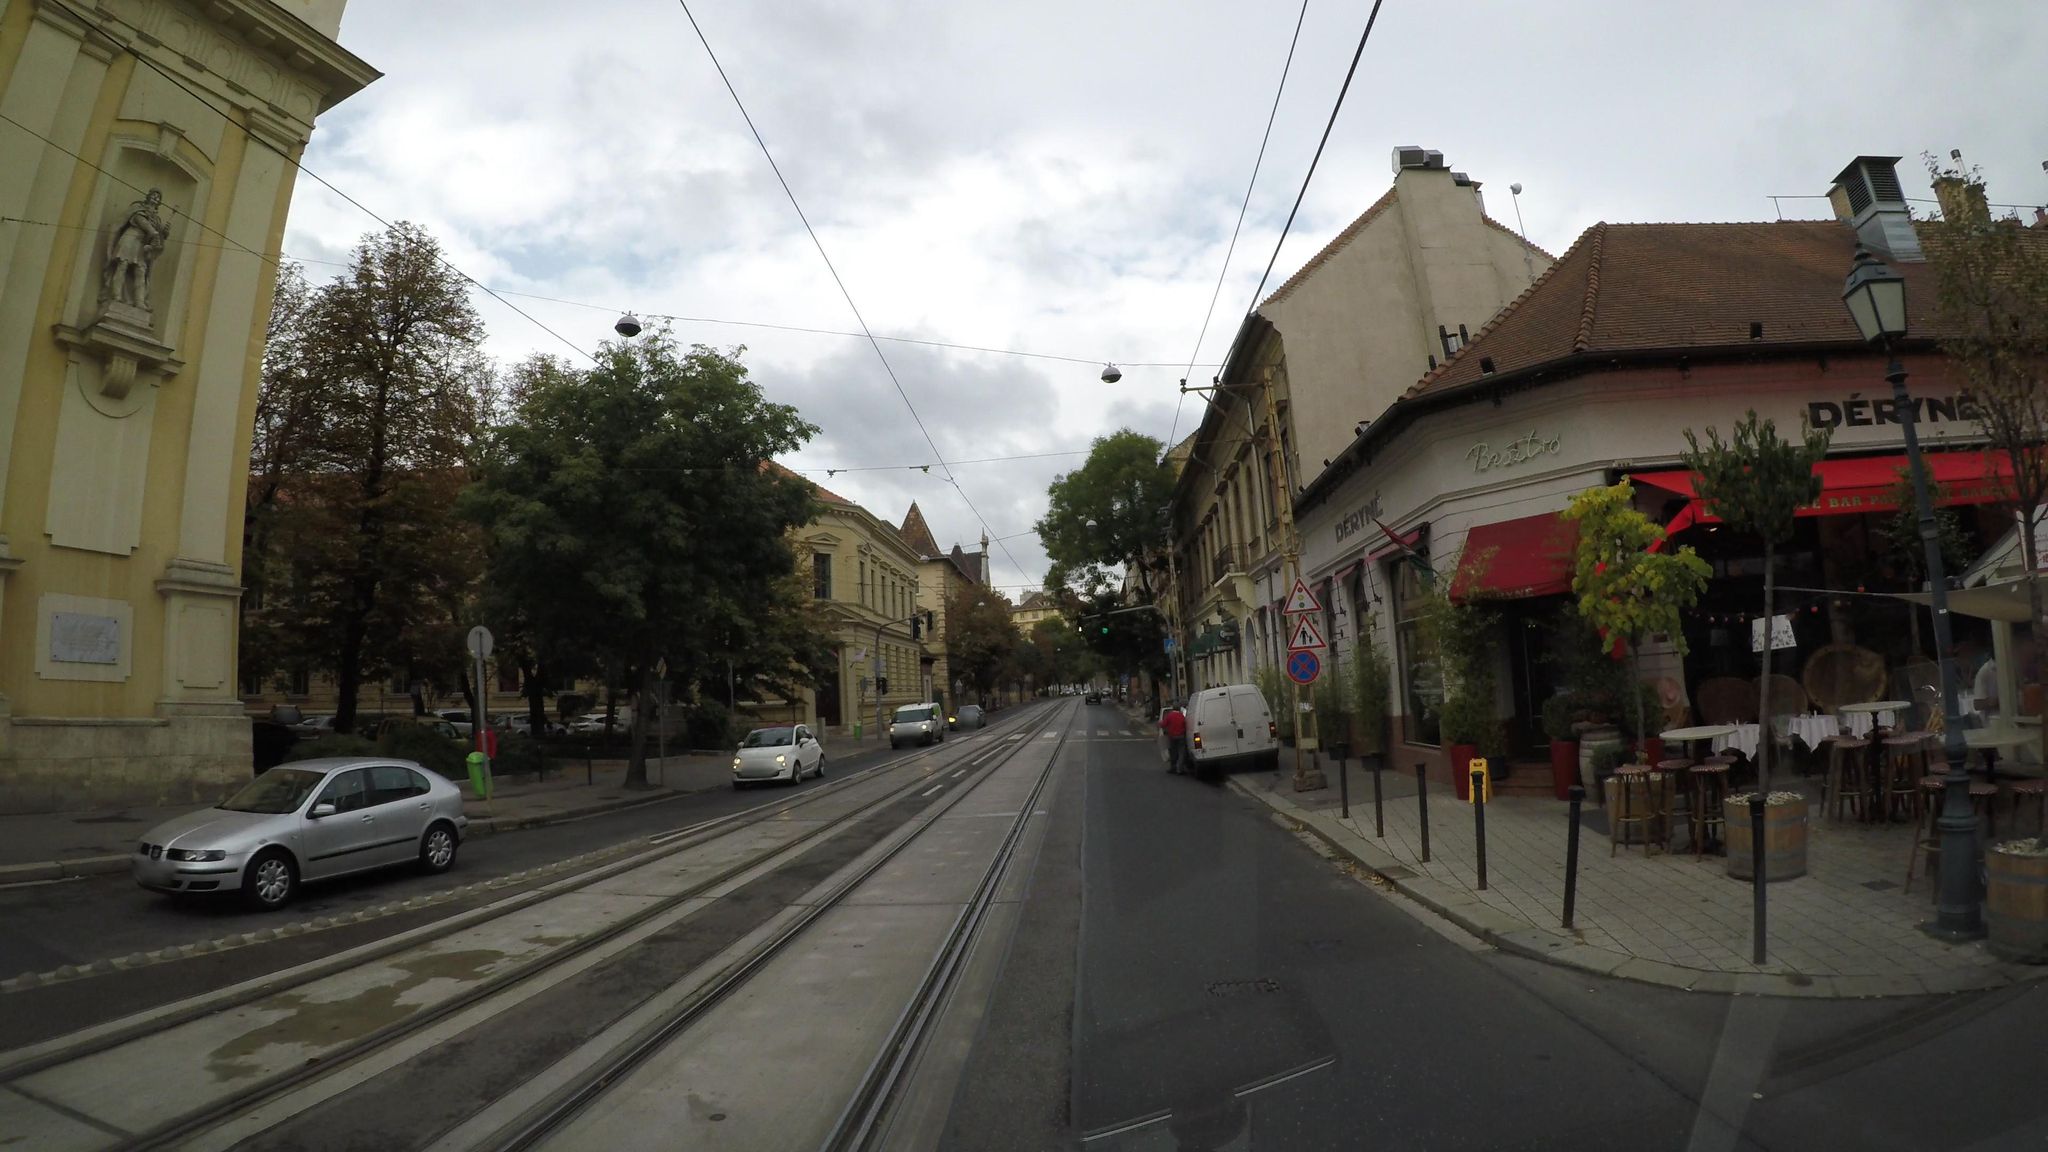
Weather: cloudy
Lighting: day
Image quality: good
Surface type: railway
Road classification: tertiary
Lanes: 1
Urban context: urban centre
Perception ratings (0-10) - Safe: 5.96, Lively: 8.44, Beautiful: 7.73, Boring: 0.54, Depressing: 2.1, Wealthy: 6.3